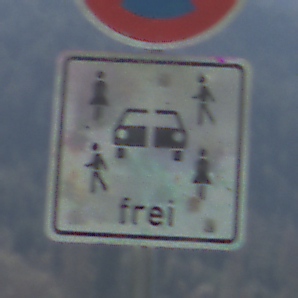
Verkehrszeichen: CarsharingfahrzeugeFrei
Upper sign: AbsolutesHalteverbot
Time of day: MorningAfternoon
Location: Outdoor (Nature)
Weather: PartlyCloudy
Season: NotSpecified
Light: Natural